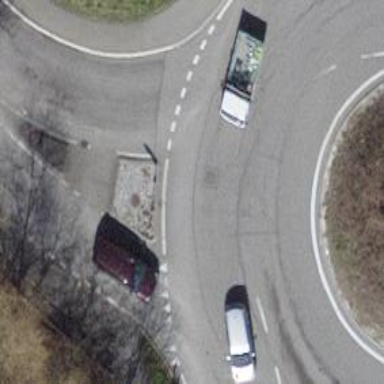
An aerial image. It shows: Secondary road made of asphalt leading to roundabout.